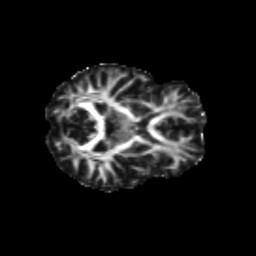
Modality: FA
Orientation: axial
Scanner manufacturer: siemens
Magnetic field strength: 3 T
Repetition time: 9.2 s
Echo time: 0.084 s